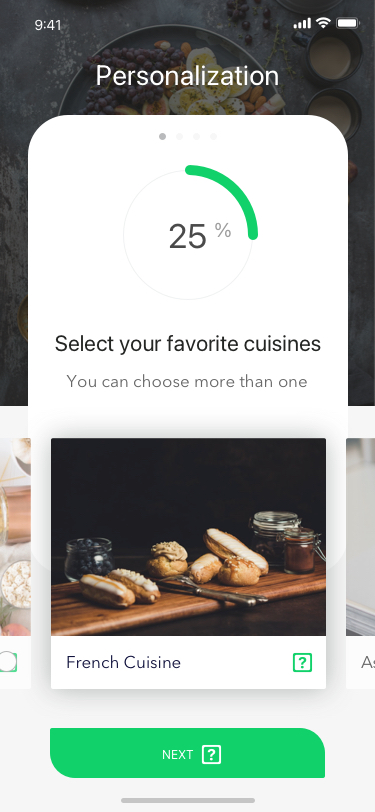
Text in this UI design:
Personalization
Select your favorite cuisines
You can choose more than one
25
%
French Cuisine

Asian Cuisine
NEXT
